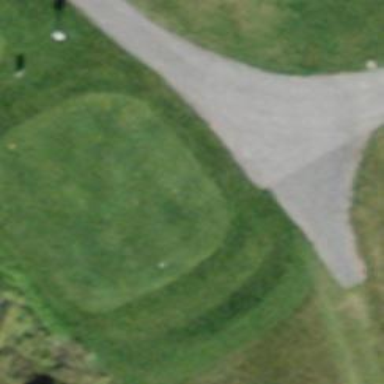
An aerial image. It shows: Golf tee.